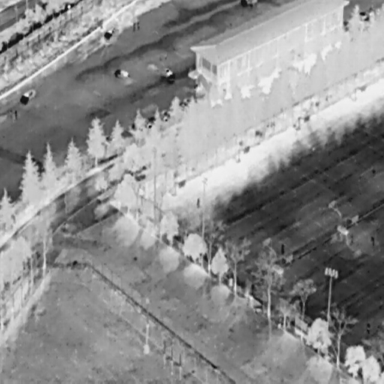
There are 13 objects shown in the infrared image, including five Cars, and eight People.